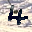
Label: 4